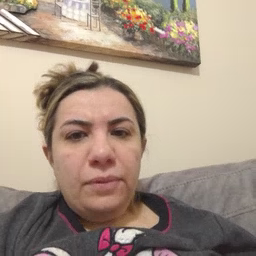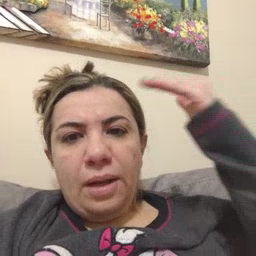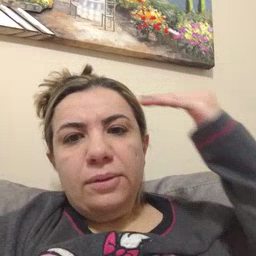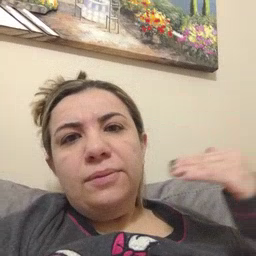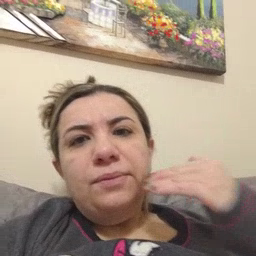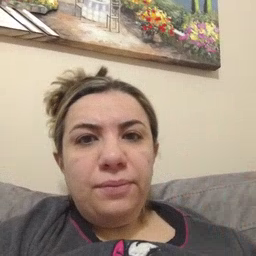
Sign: head